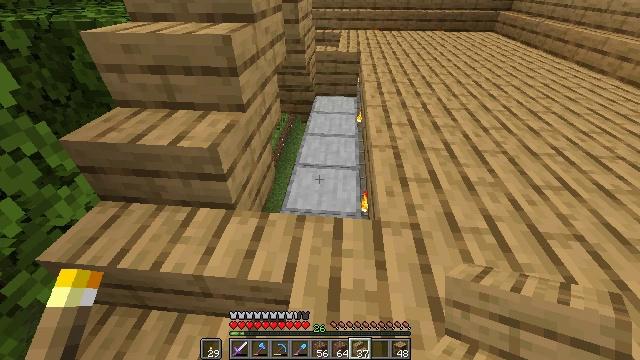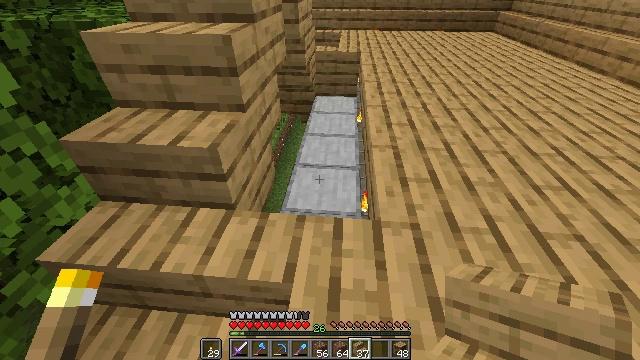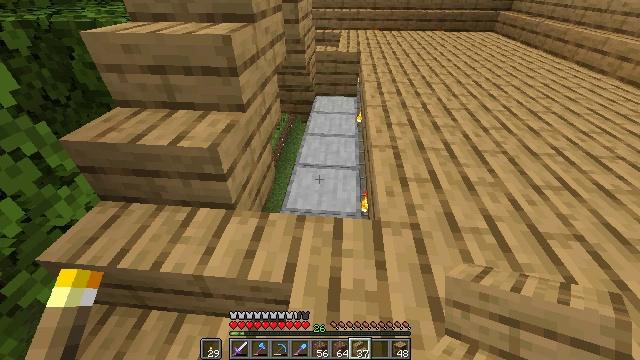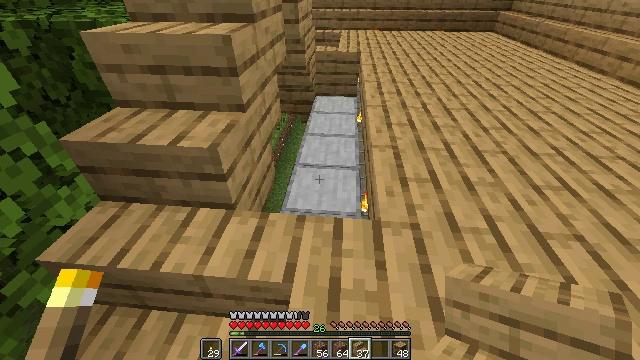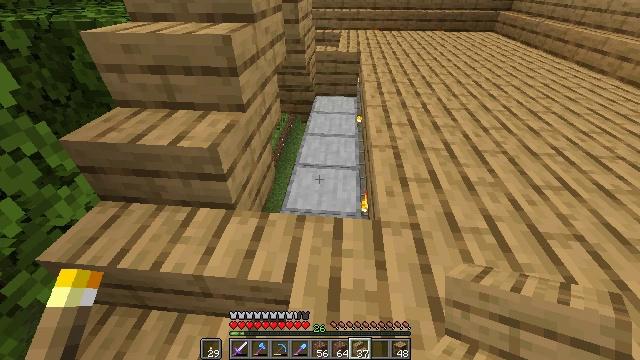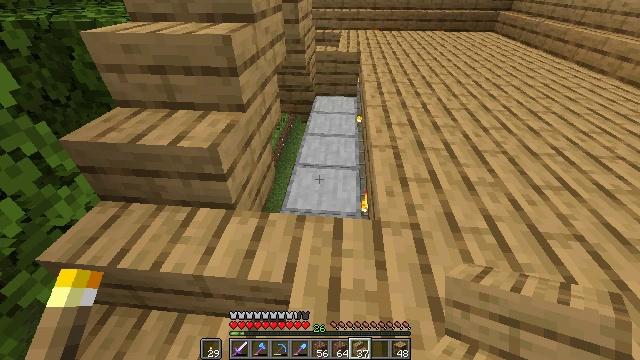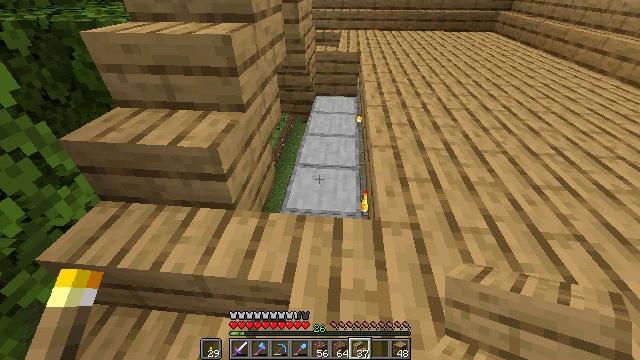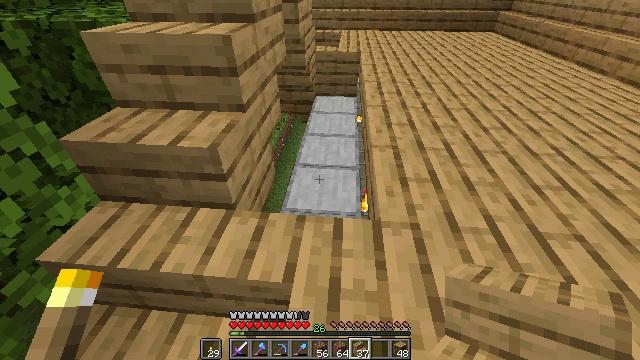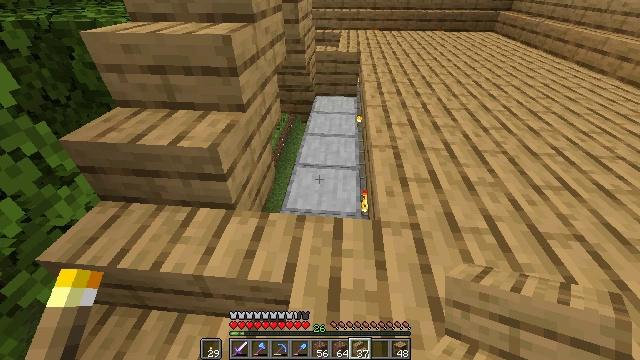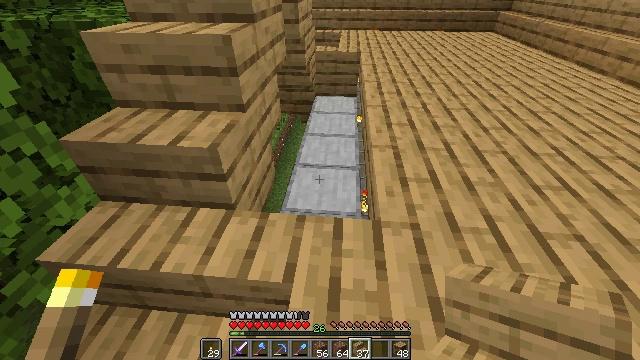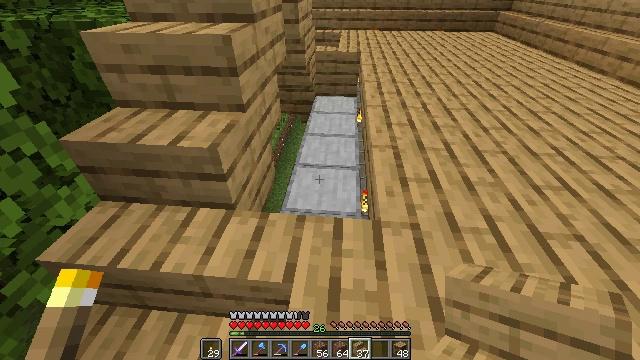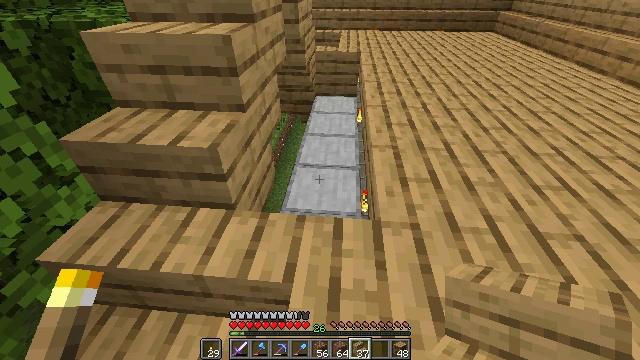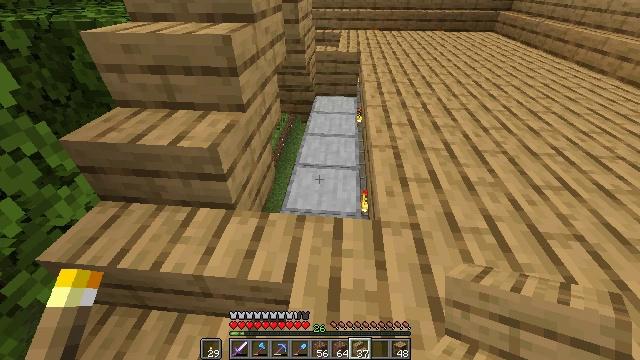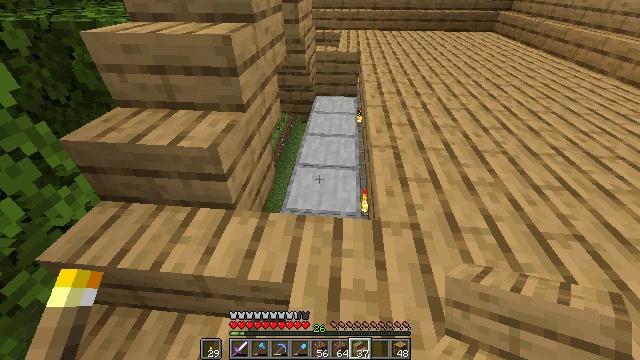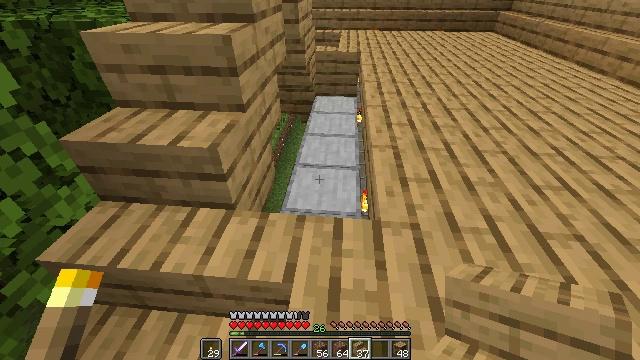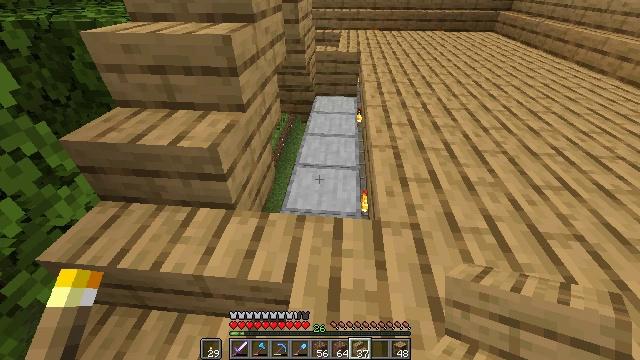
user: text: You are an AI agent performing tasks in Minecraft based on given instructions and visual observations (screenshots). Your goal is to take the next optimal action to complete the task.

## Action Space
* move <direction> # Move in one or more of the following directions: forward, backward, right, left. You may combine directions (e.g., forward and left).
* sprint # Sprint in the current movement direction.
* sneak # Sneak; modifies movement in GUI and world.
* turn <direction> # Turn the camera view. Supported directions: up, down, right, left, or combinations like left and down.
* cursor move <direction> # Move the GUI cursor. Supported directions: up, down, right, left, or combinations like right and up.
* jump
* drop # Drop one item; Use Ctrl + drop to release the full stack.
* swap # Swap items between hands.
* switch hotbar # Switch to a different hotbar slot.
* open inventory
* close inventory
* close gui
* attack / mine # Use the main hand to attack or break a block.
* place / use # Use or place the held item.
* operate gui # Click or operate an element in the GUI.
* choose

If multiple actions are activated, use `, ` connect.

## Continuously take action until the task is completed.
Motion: motion action
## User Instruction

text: Dig up the oak slab used in construction.
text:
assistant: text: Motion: sneak
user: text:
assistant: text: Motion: sneak
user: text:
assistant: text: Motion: sneak
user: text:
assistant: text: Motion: sneak
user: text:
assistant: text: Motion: sneak
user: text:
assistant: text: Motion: sneak
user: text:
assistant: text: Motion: sneak
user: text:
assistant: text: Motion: sneak
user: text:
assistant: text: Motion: sneak
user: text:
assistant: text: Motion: sneak
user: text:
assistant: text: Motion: sneak
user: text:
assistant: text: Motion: sneak
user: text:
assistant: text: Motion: sneak
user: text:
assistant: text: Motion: sneak
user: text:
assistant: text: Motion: sneak
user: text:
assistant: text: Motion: sneak
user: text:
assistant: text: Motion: sneak
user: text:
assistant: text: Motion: sneak
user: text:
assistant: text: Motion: sneak, turn right
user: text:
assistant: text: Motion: sneak
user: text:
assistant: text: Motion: sneak, turn right
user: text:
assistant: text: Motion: sneak, turn right
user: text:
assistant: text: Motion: sneak, turn right
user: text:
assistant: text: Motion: sneak, turn right
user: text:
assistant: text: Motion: sneak, turn right
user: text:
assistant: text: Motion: sneak, turn right
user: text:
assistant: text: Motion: sneak, turn right
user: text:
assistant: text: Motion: sneak, turn right
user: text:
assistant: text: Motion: move forward and move left, sneak, turn right
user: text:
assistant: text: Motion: move forward and move left, sneak, turn right